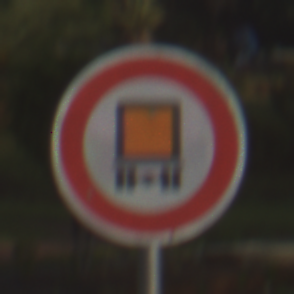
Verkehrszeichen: VerbotKennzeichnungspflichtigeKraftfahrzeugeGefaehrlicheGueter
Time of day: SunriseSunset
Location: Outdoor (Suburban)
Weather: PartlyCloudy
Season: NotSpecified
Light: Natural